Interaction volume radius: 10 \u00c5
Interaction volume height: 20 \u00c5
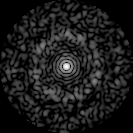
Disorder parameter: 0.8572